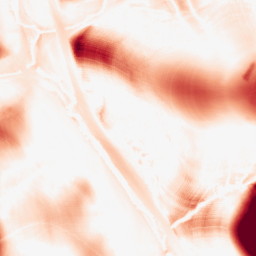
Category: morphological
Decomposition family: morphological
Decomposition parameters: operation: opening
size: 50
Upsampling method: cubic_catmull_rom
Upsampling parameters: scale: 8
Upsampling scale: 8